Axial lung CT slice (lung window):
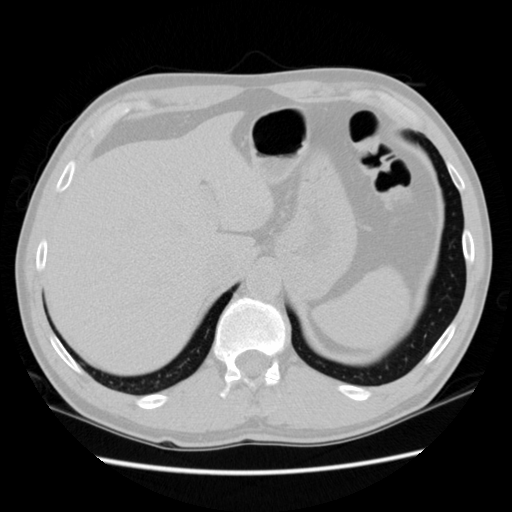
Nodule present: no